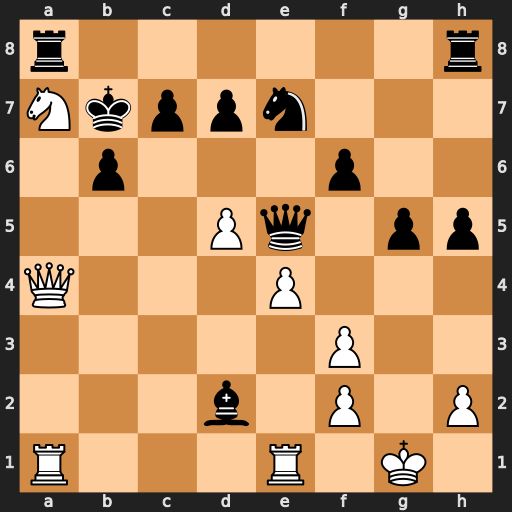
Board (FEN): r6r/Nkppn3/1p3p2/3Pq1pp/Q3P3/5P2/3b1P1P/R3R1K1
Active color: w
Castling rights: -
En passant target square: -
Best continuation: Qa6+ Kb8 Nc6+ dxc6 Qxa8#